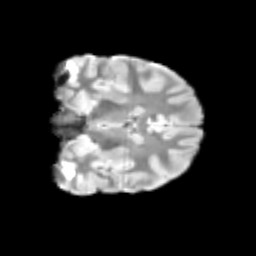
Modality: T2w
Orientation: coronal
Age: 11
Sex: male
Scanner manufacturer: siemens
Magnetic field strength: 3 T
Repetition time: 3.8 s
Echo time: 0.07 s